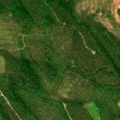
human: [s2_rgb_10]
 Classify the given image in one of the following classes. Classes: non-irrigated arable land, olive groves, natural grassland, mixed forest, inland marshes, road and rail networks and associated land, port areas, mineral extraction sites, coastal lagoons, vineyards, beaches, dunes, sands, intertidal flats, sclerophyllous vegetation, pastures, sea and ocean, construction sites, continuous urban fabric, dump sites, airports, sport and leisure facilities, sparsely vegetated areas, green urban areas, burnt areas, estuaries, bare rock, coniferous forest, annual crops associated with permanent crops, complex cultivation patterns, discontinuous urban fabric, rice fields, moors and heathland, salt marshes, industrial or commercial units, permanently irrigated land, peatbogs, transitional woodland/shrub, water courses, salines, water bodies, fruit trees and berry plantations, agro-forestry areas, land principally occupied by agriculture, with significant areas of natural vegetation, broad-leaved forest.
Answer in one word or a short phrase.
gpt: coniferous forest